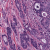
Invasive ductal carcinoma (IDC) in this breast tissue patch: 1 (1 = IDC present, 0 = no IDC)